Brain MRI, t1w sequence, axial 2D slice.
Patient: age 3, sex F, weight 95 kg, height 1.95 m
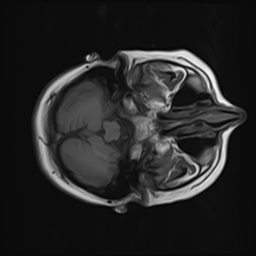